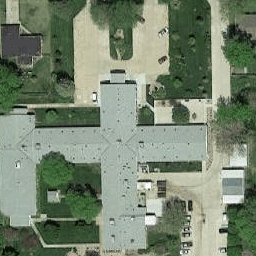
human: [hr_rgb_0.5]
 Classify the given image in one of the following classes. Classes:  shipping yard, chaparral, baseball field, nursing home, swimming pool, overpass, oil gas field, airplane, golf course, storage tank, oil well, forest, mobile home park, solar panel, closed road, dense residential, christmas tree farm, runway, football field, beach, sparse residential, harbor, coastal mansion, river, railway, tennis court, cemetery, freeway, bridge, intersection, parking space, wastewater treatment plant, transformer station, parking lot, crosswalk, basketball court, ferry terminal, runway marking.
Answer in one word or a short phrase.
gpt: nursing home